Question: I'm attempting to decrease the size of my figures with a title and legend attached. While the actual figure ends up to my liking, the legend remains large and title runs off of the image. Included in an example of one of my plots.

Below is my code that plots this data. Does anyone have suggestions to make this look cleaner? Thanks!
'''
fig, ax = plt.subplots(figsize=(3,2.25))
ax.plot(df3['difference'],'r-',label="Observations")
ax.plot(df4['difference'],'b-',label='MERRA')
ax.set_xlim(0,205)
ax.set_ylim(-60,60)
plt.xlabel('Year')
plt.ylabel('Snow Depth Departures(cm)')
plt.title('Station '+str(stations[c])+' Snow Depth Correlations R='+str("%0.2f"%corr[0])+'')
ax.autoscale(False)
ax.set_xticks(np.arange(0,193,48))
ax.set_xticklabels(['1979','1983','1987','1991','1995'])
plt.legend(loc='best')
#plt.show()
plt.savefig('Z:/Dan/'+str(stations[c])+'CorrPlot.png')
'''
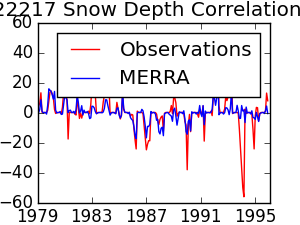
Answer: I think you almost had it. Try setting 'xlabel', 'ylabel', 'title', and 'legend' on 'ax'.
'''
fig, ax = plt.subplots(figsize=(3,2.25))
ax.plot(df3['difference'],'r-',label="Observations")
ax.plot(df4['difference'],'b-',label='MERRA')
ax.set_xlim(0,205)
ax.set_ylim(-60,60)
ax.set_xlabel('Year')
ax.set_ylabel('Snow Depth Departures(cm)')
ax.set_title('Station '+str(stations[c])+' Snow Depth Correlations R='+str("%0.2f"%corr[0])+'')
ax.autoscale(False)
ax.set_xticks(np.arange(0,193,48))
ax.set_xticklabels(['1979','1983','1987','1991','1995'])
ax.legend(loc='best')
'''